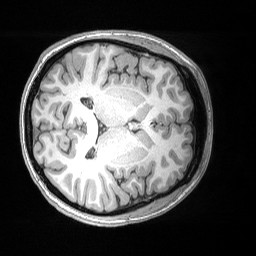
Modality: T1w
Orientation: axial
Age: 22
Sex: female
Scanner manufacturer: siemens
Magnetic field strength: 3 T
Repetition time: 2.53 s
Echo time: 0.00164 s